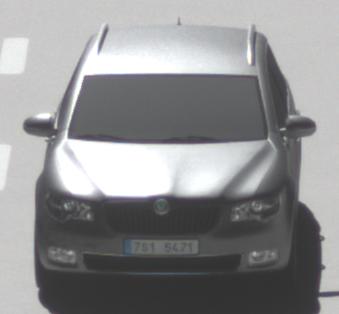
Make: Skoda
Model: Superb Combi 1.4 TSI
Detailed model: Superb (II) Combi
Model produced from: 2010/01
Model produced until: 2011/10
Doors: 5
Color: gray
Road condition: dry road
Daytime: midday
Contrast: high contrast